Current action and preconditions to check: path_clear

Your task: For each precondition in the list above, predict whether it will hold at this action.

Consider the current scene as observed from the mobile robot's camera, and analyze the predicted future states of all dynamic agents (e.g., people, animals, vehicles, or any moving entities) within the NEXT SECOND.

IMPORTANT: Only answer "very likely" if you are absolutely certain—based on strong, clear evidence—that a dynamic agent will violate the precondition in the predicted future state. Do NOT answer "very likely" for unlikely, ambiguous, or low-probability risks.

Ask yourself for each precondition: Is there a high probability, with clear and convincing evidence, that the predicted future states of any dynamic agent will interfere with the predicted future state of the currently executing action within the NEXT SECOND, causing that precondition to fail?

Assess the risk level based on these predictions. Use "likely" or "very likely" if motions create a clear risk of interference.

Use "neutral" or "improbable" if agents are nearby but their predicted paths are clearly diverging or non-conflicting.

Failure Risk Categories: "very improbable", "improbable", "neutral", "likely", "very likely"

Answer Format: Output ONLY the probability_of_failure value from these categories: "very improbable", "improbable", "neutral", "likely", "very likely"

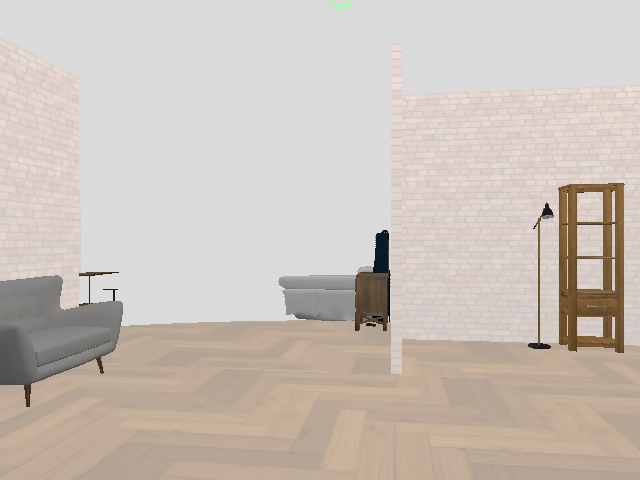

Answer: very improbable